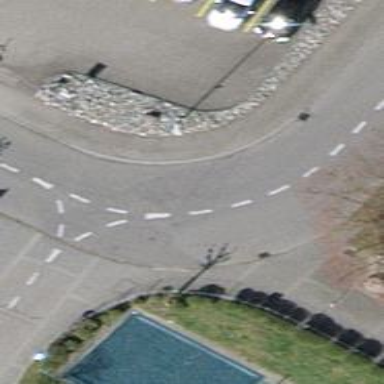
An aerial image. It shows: Sidewalk along the footway.